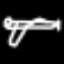
Label: airplane